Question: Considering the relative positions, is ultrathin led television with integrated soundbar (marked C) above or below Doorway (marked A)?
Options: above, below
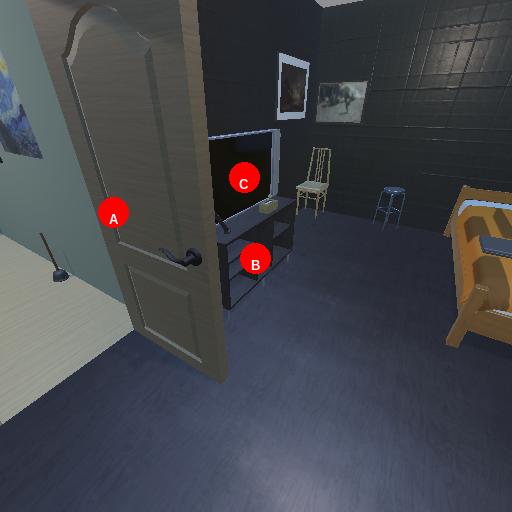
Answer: above